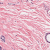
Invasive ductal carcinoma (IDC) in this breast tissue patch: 1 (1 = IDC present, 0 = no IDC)